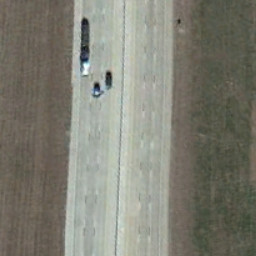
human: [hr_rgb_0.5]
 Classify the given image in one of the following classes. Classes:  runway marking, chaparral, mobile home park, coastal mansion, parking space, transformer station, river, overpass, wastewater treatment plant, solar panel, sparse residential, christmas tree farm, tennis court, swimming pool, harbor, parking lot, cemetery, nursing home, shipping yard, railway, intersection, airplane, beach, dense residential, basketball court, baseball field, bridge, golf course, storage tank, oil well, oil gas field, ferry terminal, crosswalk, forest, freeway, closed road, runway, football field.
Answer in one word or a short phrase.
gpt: freeway